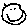
Label: smiley face